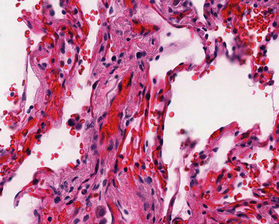
Tumor epithelial tissue: no
Tumor-associated stroma tissue: yes
Normal tissue: no